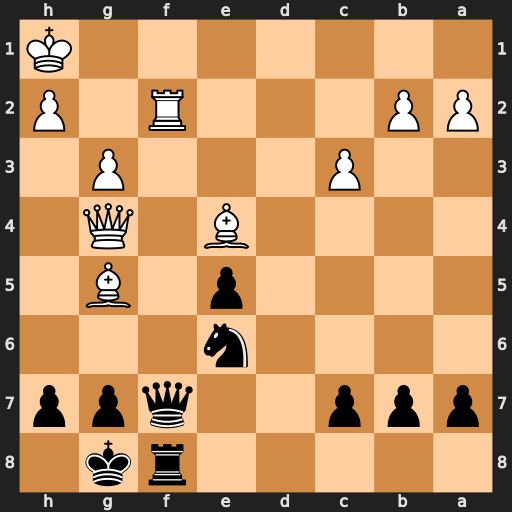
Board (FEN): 5rk1/ppp2qpp/4n3/4p1B1/4B1Q1/2P3P1/PP3R1P/7K
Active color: b
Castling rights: -
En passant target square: -
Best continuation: Qxf2 Qxe6+ Kh8